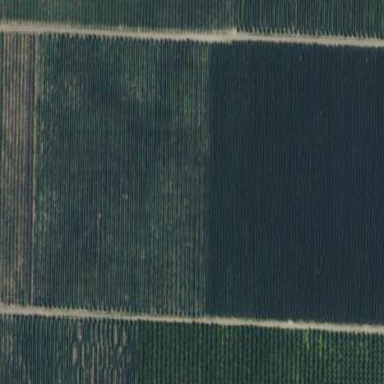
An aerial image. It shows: Orchard.